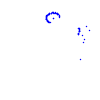
Particle: proton